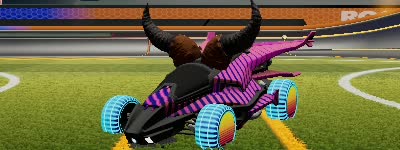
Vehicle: aftershock